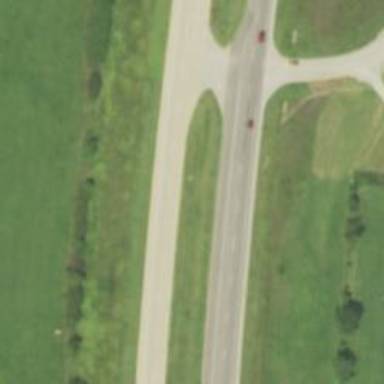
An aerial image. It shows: This image shows trunk highway that functions as expressway.